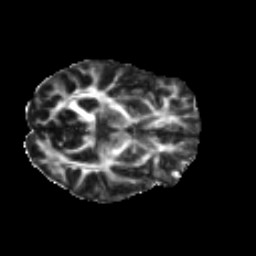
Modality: FA
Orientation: axial
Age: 65
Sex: female
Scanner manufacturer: ge
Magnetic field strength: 3 T
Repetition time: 7.8 s
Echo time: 0.0606 s